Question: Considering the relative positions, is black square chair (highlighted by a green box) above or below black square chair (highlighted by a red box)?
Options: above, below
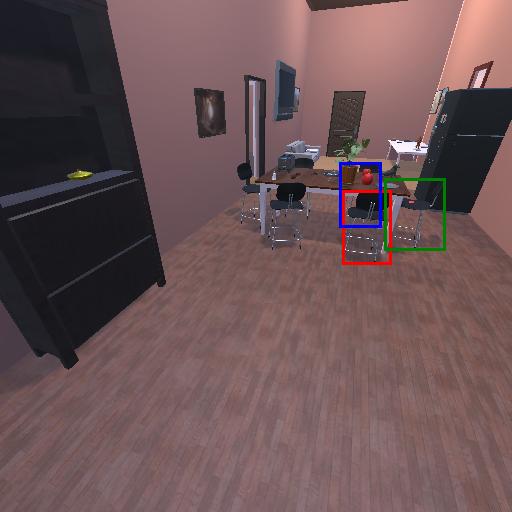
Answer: above